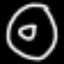
Label: donut